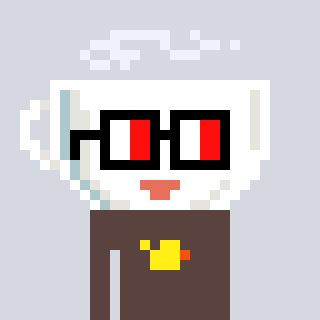
a pixel art character with square glasses with black frames and red eyes, a mug-shaped head and a darkbrown-colored body on a cool background